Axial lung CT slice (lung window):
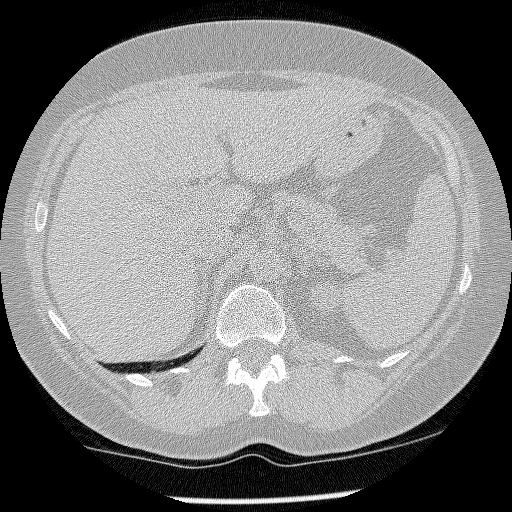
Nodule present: no